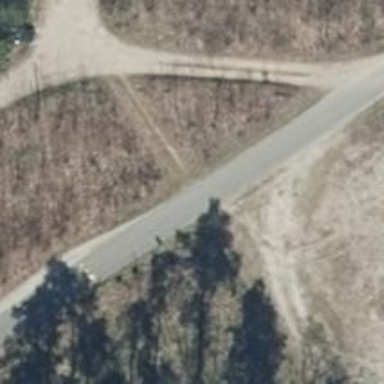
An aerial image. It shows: Unclassified road with asphalt surface that serves as bicycle path.